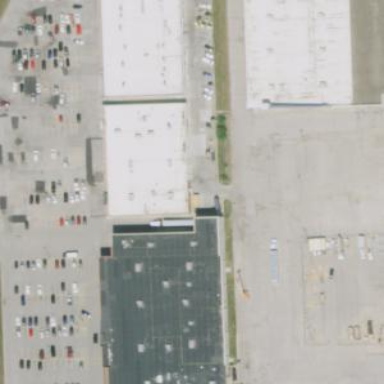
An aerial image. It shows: Retail building.